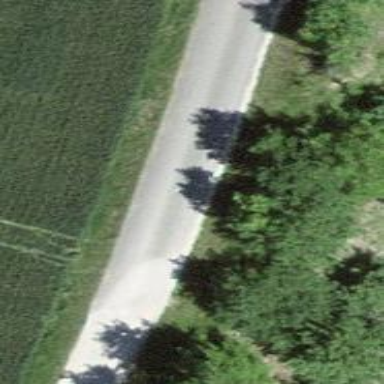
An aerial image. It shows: Well-maintained track road with grade 1 tracktype.